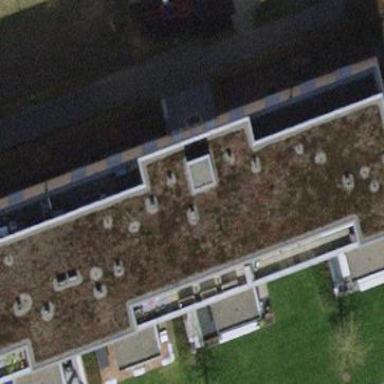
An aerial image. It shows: Building with flat roof.